Interaction volume radius: 5 \u00c5
Interaction volume height: 40 \u00c5
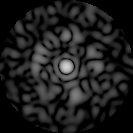
Disorder parameter: 0.8389